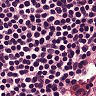
Metastatic tissue present: no